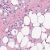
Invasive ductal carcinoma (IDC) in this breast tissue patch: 0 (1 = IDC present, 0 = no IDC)